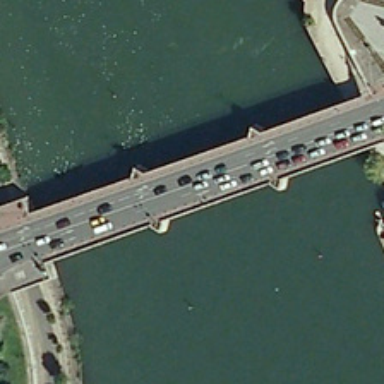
Many cars are on a bridge over a river with some green trees sparsely .